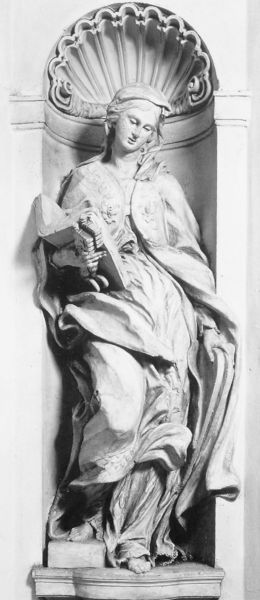
Titel: Die Religion
Künstler: Giovanni Rinaldi
Standort: Rom, S. Ignazio (EU - I - Latium)
Schlagwörter: fuß, hand, umhang, weiß, frau, marmor, blick, schleier, falten, sockel, stein, hände, kirche, figur, gewand, haare, mantel, skulptur, statue, füße, detail, stufe, gesenkt, faltenwurf, knie, zehen, foto, nische, buch, barfuß, schwarzweiß, allegorie, sims, muschel, madonna, fotographie, musche, manel, weisheit, nach unten, schwarzwei?, alkove, marmoir